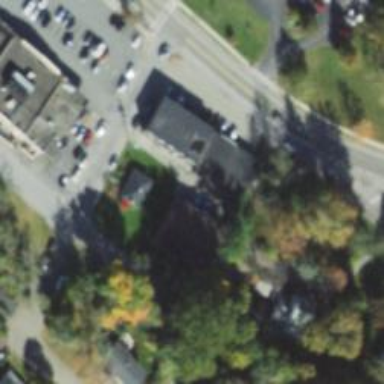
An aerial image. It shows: Veterinary facility.